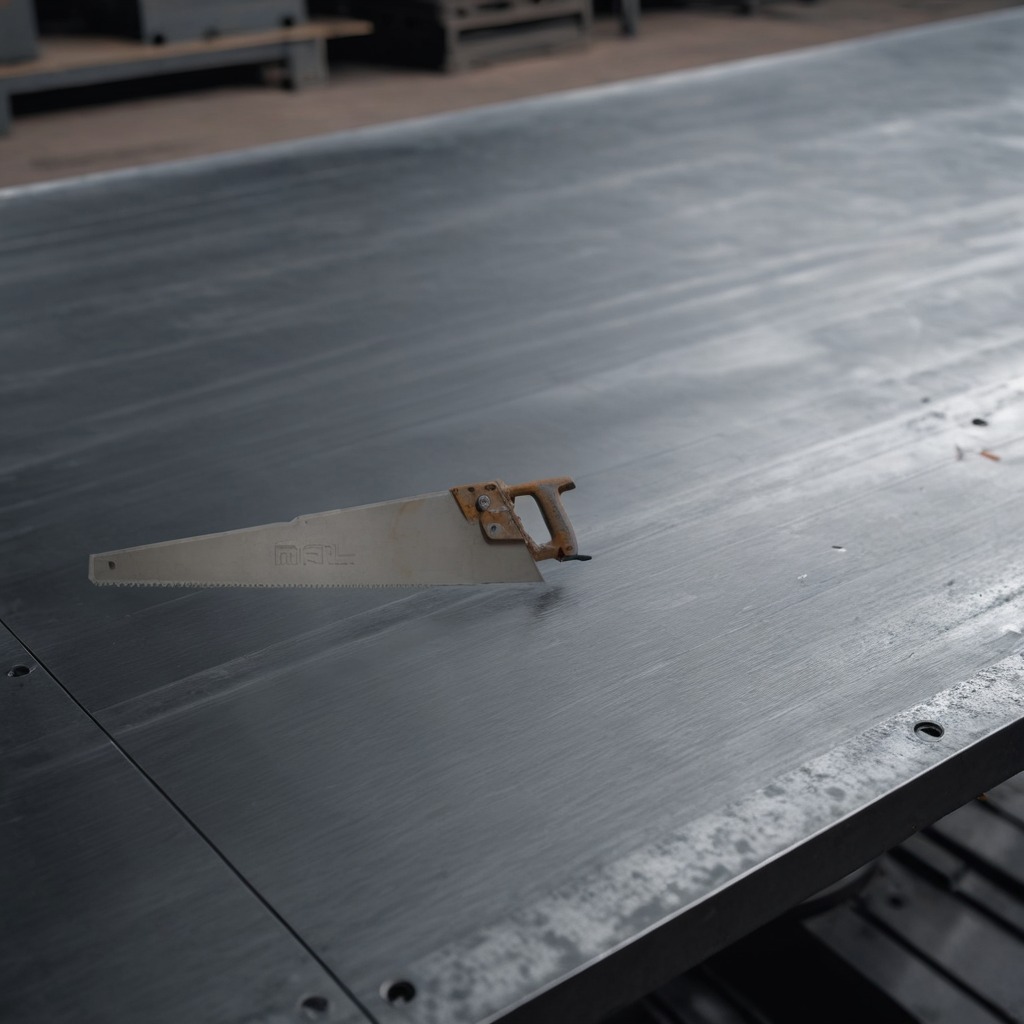
A handheld metal saw is lying on the cold steel table in a mining workshop.